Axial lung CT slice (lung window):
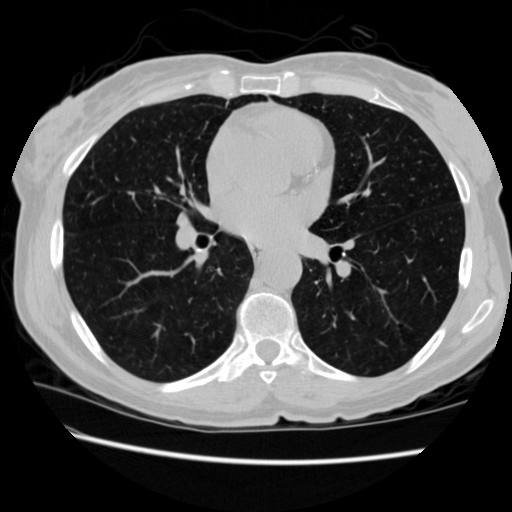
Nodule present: no